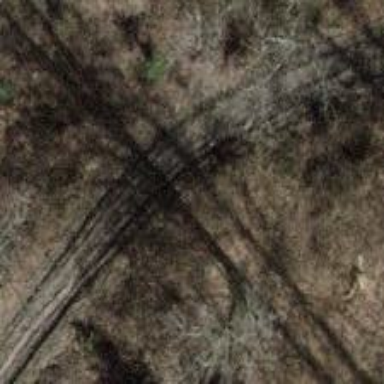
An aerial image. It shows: Dirt track road with grade 5 tracktype.